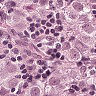
Metastatic tissue present: yes